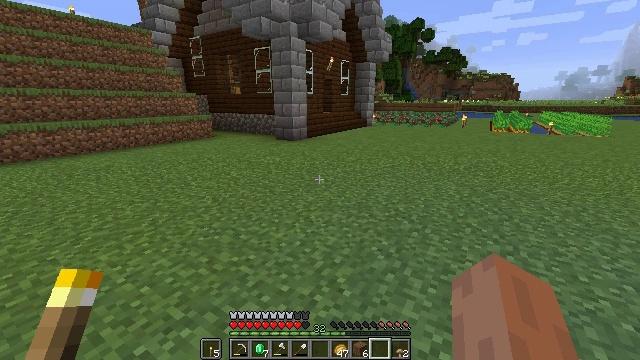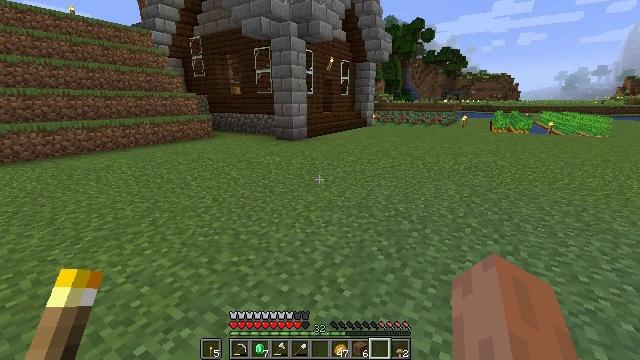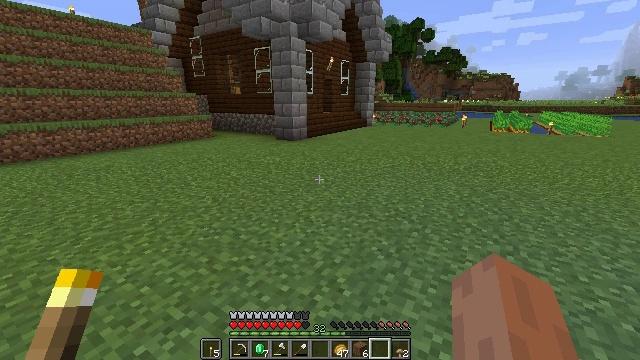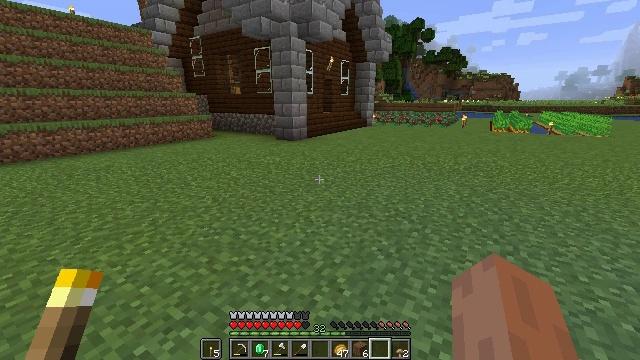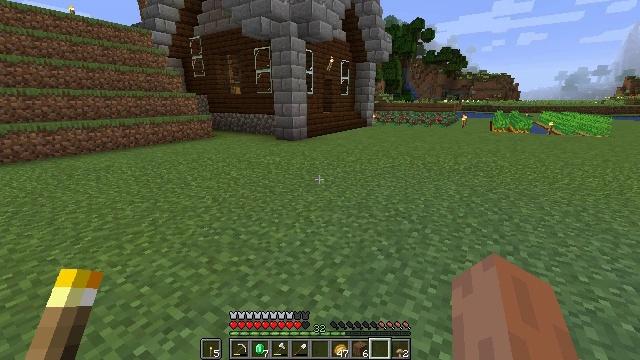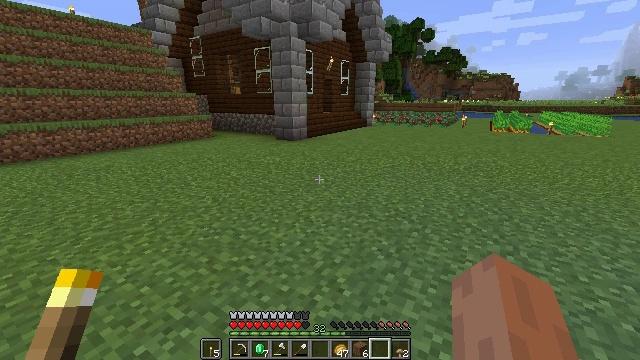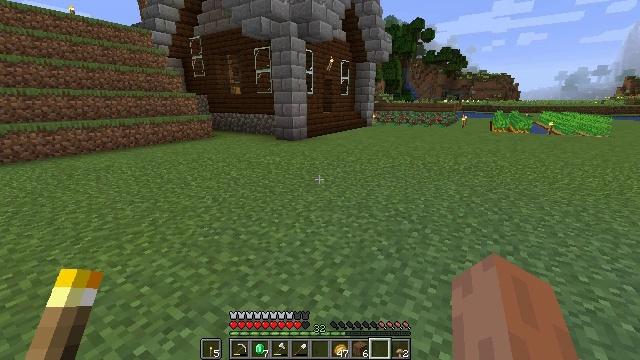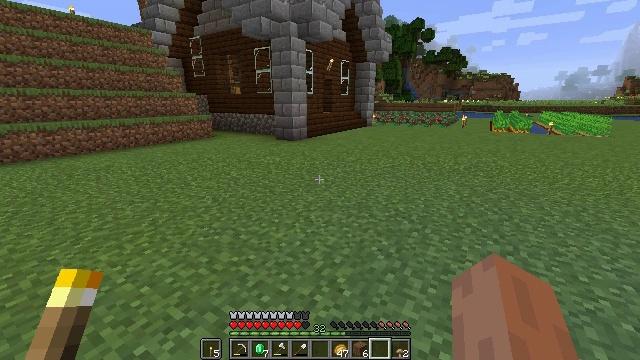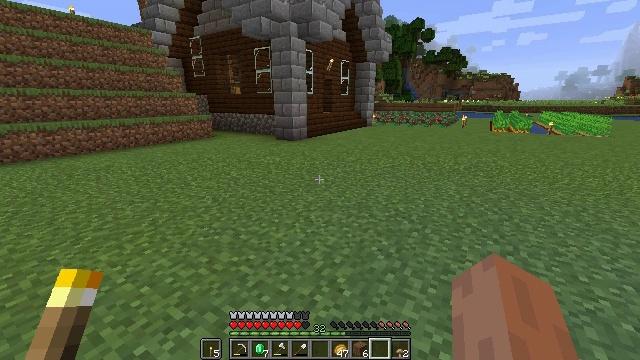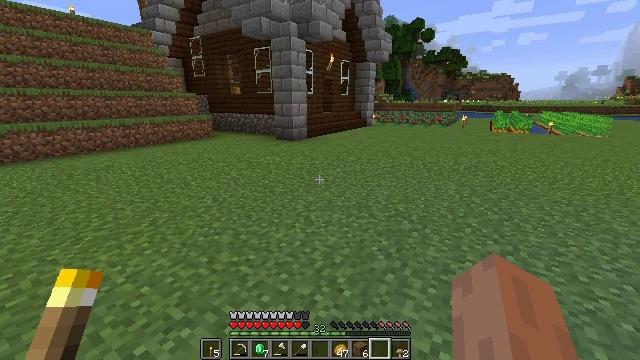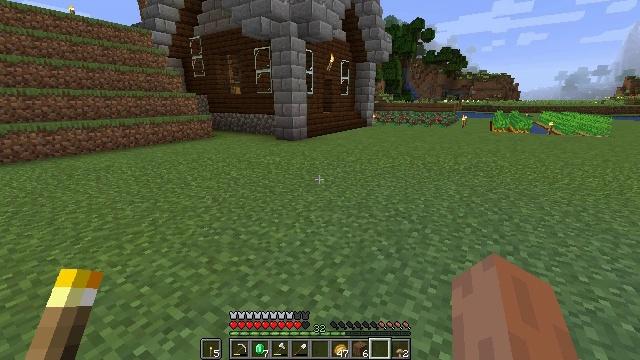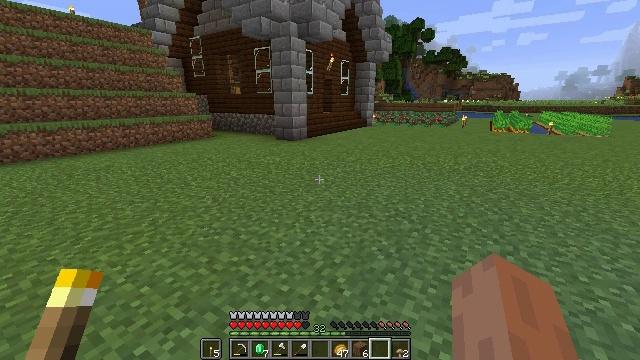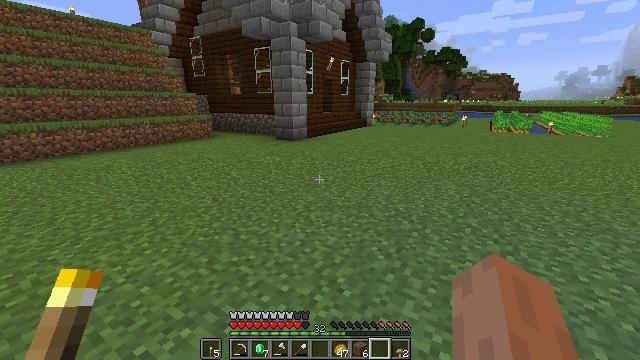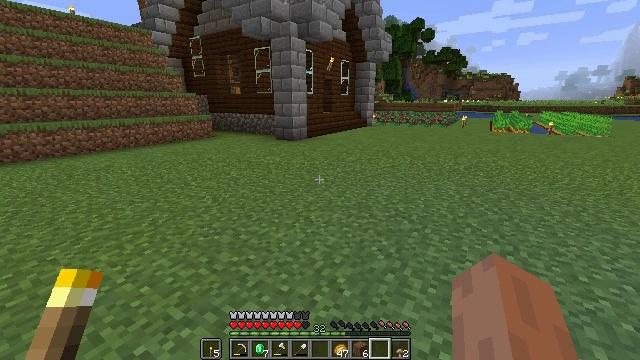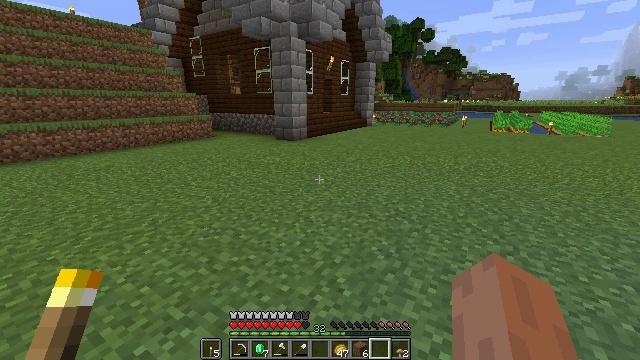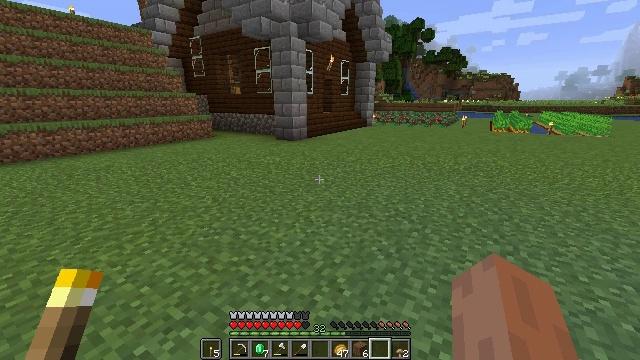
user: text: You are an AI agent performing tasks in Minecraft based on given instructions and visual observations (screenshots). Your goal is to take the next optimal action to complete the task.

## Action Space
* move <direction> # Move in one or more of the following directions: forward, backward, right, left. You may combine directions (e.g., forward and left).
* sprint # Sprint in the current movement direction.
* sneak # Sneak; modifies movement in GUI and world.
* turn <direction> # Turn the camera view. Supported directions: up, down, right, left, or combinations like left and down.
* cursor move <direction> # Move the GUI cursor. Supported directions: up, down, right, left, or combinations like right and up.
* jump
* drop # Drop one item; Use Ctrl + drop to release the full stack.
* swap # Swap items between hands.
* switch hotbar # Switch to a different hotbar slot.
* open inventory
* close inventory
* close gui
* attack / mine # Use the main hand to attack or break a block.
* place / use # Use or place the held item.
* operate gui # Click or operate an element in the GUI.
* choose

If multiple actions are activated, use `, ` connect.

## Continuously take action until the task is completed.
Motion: motion action
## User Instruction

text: Use the crafting grid to obtain spruce stairs from planks.
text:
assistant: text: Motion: no_op
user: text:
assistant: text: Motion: no_op
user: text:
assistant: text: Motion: no_op
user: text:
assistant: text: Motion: no_op
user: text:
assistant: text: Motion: no_op
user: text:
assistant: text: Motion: no_op
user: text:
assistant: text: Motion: no_op
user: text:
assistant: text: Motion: no_op
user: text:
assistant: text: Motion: no_op
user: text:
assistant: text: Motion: no_op
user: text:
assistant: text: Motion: no_op
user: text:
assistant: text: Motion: no_op
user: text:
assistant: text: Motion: no_op
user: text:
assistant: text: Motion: no_op
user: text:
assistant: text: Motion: no_op
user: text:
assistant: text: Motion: no_op
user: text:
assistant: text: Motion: no_op
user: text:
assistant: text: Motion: no_op
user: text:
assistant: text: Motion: no_op
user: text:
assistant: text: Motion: no_op
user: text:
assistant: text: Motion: no_op
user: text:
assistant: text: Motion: no_op
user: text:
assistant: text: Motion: no_op
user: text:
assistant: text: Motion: no_op
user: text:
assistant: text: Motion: no_op
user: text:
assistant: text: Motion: no_op
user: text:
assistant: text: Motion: no_op
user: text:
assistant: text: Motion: no_op
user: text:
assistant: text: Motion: no_op
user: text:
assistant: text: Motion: no_op